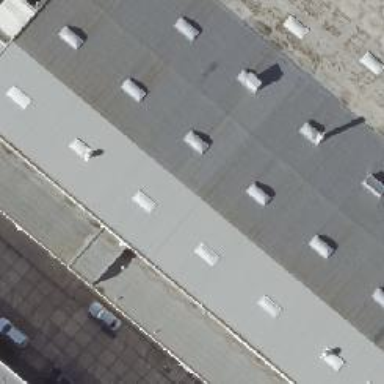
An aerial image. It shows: Industrial building.